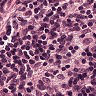
Metastatic tissue present: no